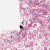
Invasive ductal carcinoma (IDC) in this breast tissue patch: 0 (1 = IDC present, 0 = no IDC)